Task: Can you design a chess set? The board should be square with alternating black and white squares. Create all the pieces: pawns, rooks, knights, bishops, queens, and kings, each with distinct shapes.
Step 2148:
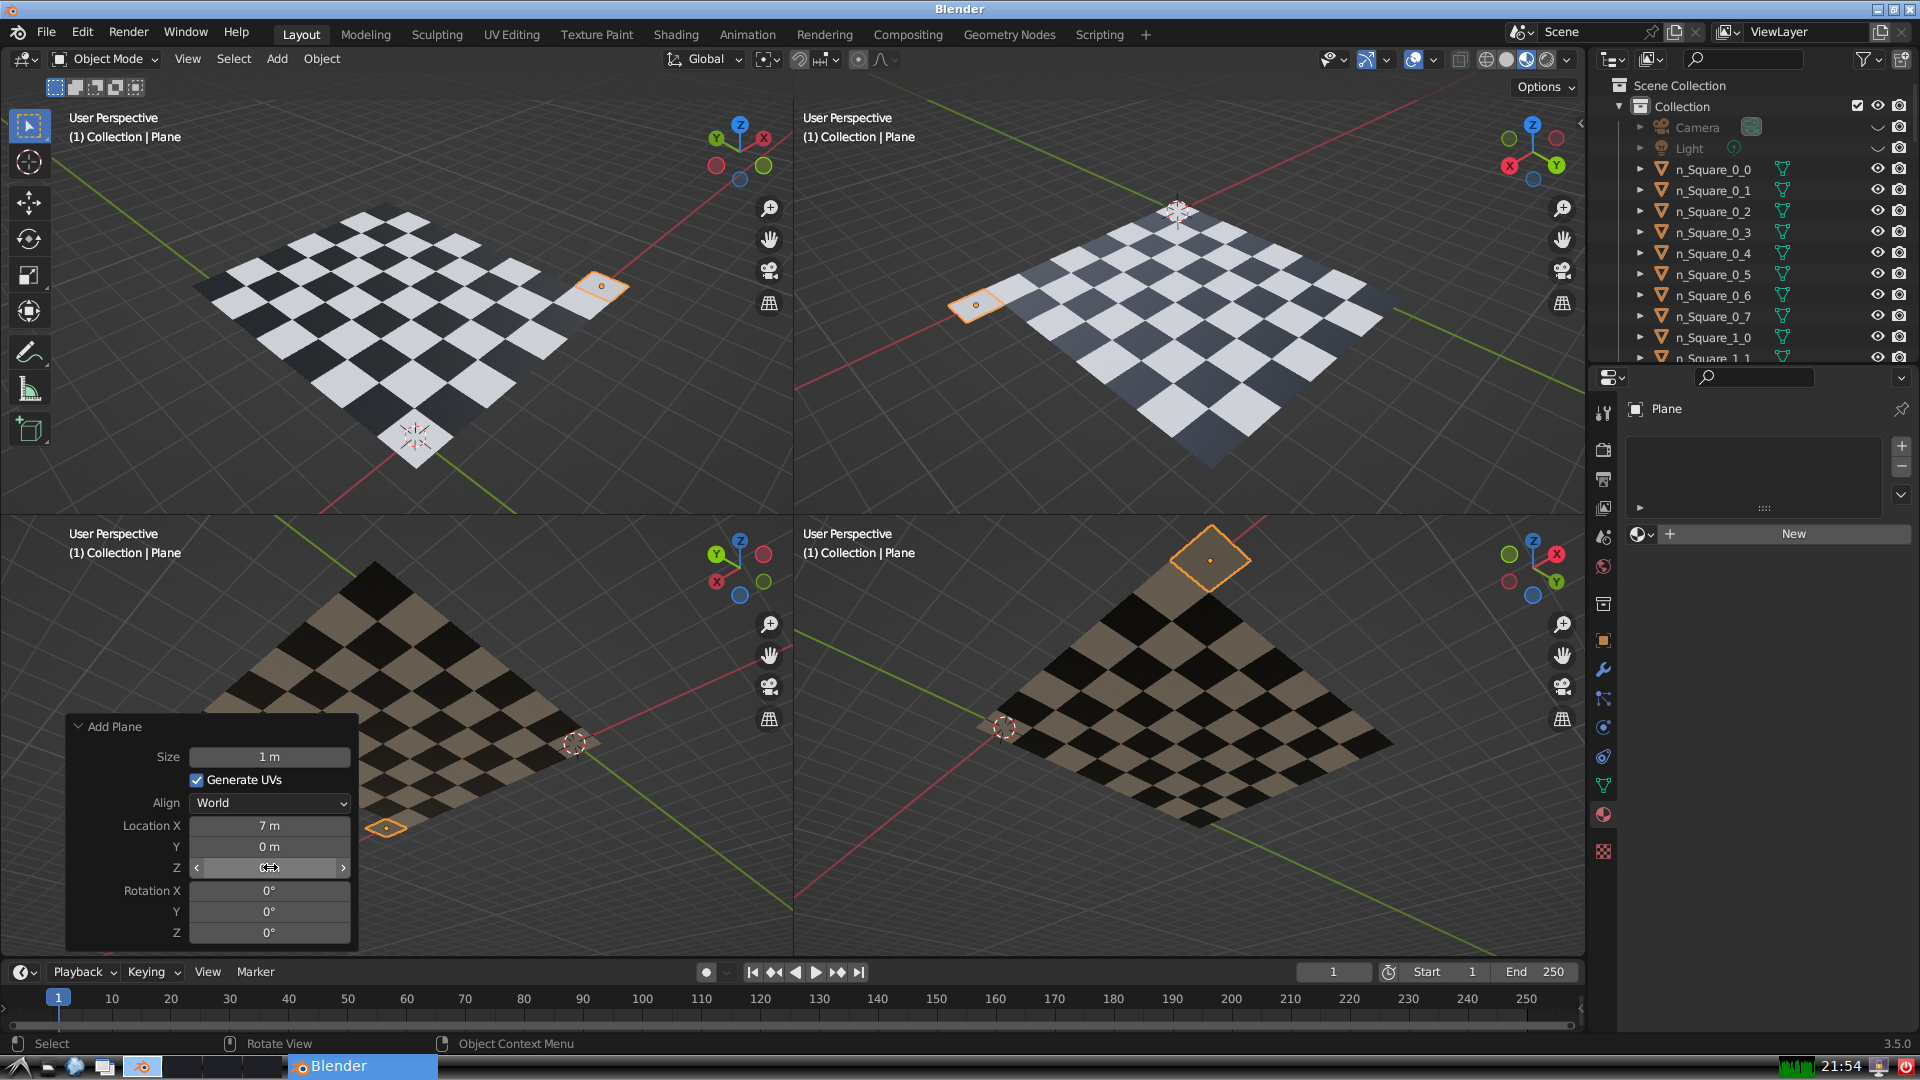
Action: {"mouse_move": [960, 540]}